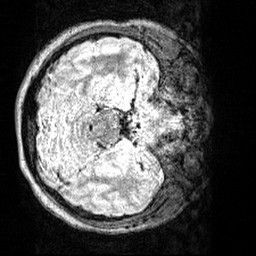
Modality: T2w
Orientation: axial
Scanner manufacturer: siemens
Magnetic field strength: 3 T
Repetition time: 3.2 s
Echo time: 0.566 s